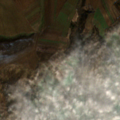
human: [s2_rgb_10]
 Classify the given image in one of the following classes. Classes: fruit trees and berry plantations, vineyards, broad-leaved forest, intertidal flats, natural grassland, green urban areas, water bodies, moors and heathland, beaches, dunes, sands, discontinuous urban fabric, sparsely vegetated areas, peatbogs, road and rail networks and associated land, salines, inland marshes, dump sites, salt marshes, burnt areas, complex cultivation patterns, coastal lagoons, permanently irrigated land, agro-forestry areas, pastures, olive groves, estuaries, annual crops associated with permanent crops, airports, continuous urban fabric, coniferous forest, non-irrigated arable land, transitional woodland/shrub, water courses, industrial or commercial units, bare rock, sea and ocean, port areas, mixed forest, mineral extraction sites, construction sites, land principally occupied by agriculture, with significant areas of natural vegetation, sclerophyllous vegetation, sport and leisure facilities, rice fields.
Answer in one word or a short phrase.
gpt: discontinuous urban fabric, non-irrigated arable land, land principally occupied by agriculture, with significant areas of natural vegetation, mixed forest, transitional woodland/shrub